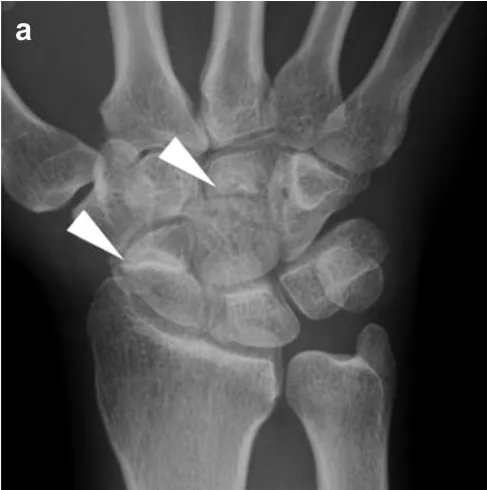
Radiographic assessment of the hand at our hospital. Posteroanterior.
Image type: radiology (x_ray)